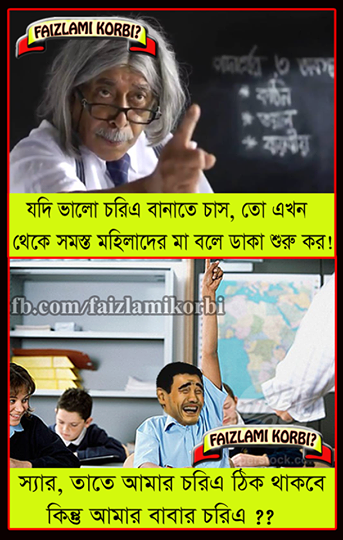
Caption: যদি ভাল চরিত্র বানাতে চাস, তো এখন থেকে সমস্ত মাহিলাদের মা বলে ডাকা শুরু কর! স্যার তাতে আমার চরিত্র ঠিক থাকবে কিন্ত আমার বাবার চরিত্র??
Label: non-hate